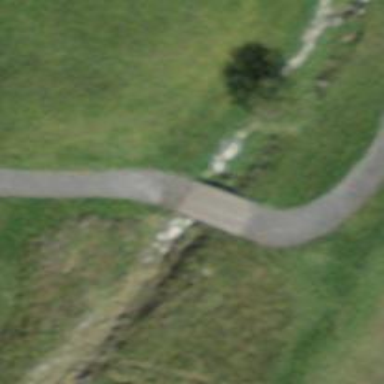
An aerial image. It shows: Designated golf cart service road on bridge.